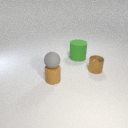
large green rubber cylinder to the left of small brown metal cylinder